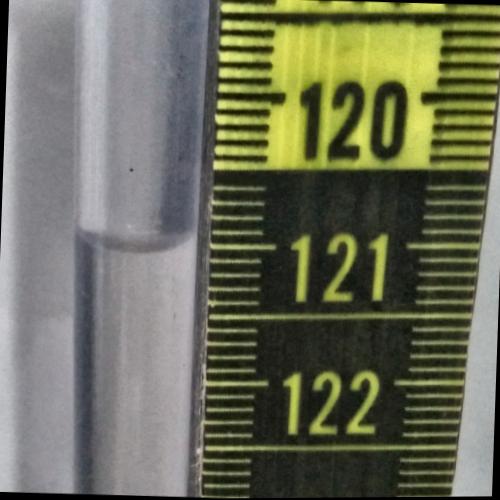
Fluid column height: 121.0 cm